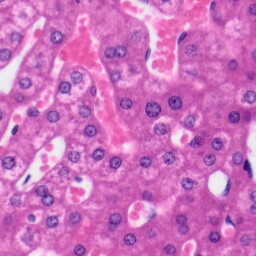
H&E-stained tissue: Liver